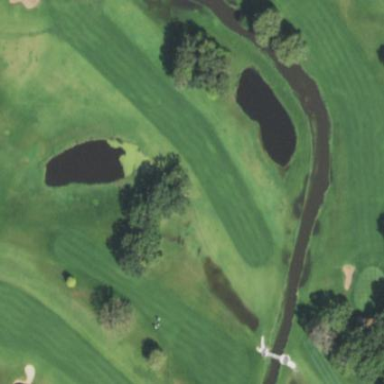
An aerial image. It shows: Picturesque scene of golf course with lateral water hazard.